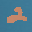
Label: 2